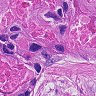
Metastatic tissue present: yes